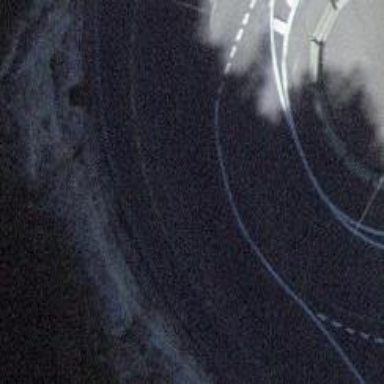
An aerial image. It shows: Roundabout on trunk road with asphalt surface.